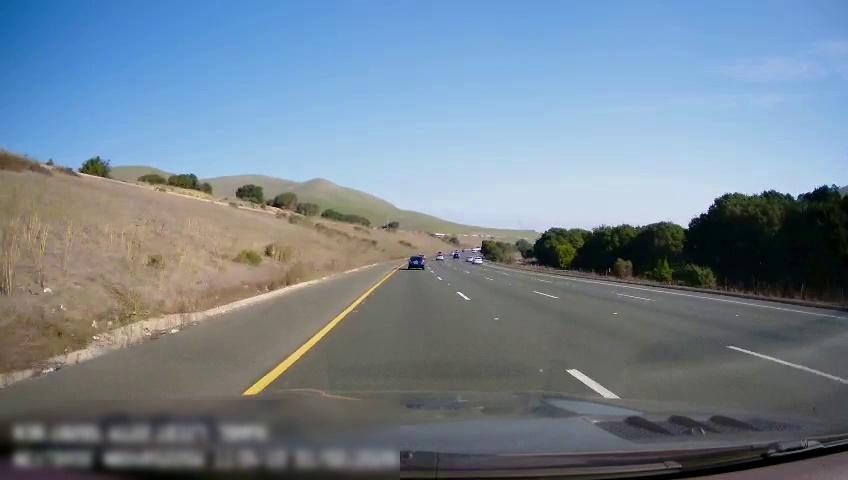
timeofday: Day
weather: Sunny
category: Drivable Space
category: Vehicles | Car
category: Vehicles | Car
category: Lanes | Alternate Lane
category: Lanes | Alternate Lane
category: Lanes | Alternate Lane
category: Lanes | Current Lane
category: Lanes | Alternate Lane